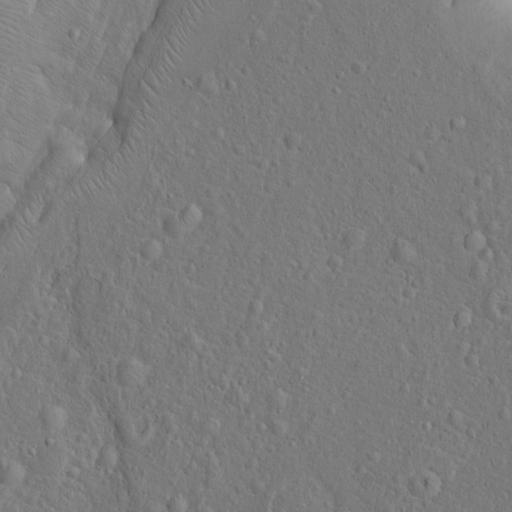
Objects detected: cone